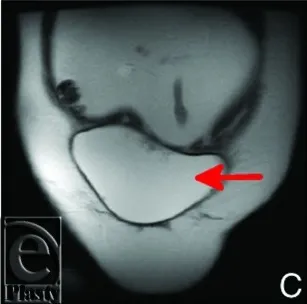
MRI scan of a 50-year-old patient done 21 months after immediate breast reconstruction. The patient had previously undergone excision of a seroma sac ("capsulectomy") 12 months prior to the imaging. The scan shows a high signal intensity, nonloculated lesion on T2W measuring approximately 19 x 7 x 11 cm3 in the subcutaneous tissues immediately anterior to the rectus muscles. Recumbent view showing the size of the seroma and its location superficial to the abdominal musculature. MRI indicates magnetic resonance imaging.
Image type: radiology (mri)